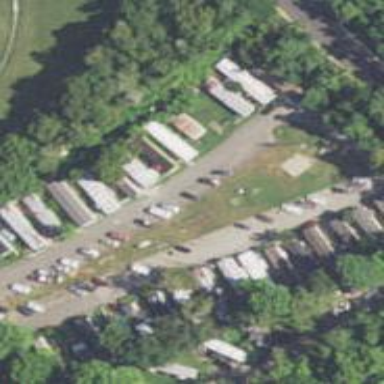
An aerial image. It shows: Residential area with mobile homes.